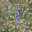
Label: 1